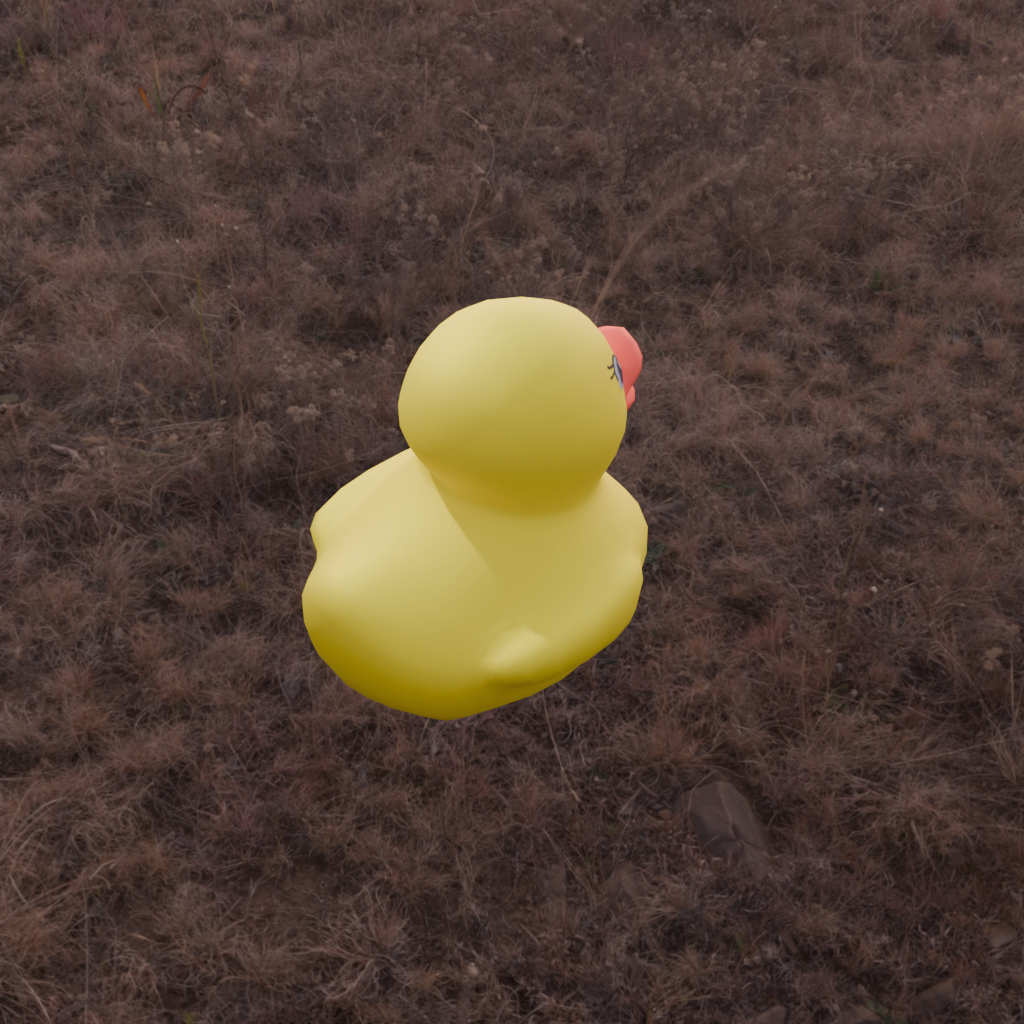
an image of a yellow rubber duck seen from <back_right> in a rural landscape at sunset with a colorful sky.